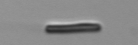
Label: fiber